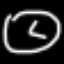
Label: clock